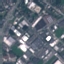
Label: Industrial